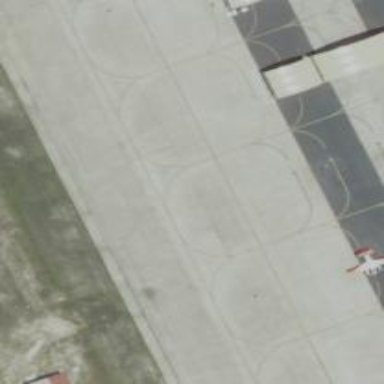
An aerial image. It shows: Image of taxiway at airport.